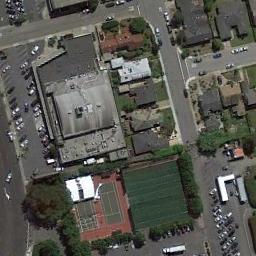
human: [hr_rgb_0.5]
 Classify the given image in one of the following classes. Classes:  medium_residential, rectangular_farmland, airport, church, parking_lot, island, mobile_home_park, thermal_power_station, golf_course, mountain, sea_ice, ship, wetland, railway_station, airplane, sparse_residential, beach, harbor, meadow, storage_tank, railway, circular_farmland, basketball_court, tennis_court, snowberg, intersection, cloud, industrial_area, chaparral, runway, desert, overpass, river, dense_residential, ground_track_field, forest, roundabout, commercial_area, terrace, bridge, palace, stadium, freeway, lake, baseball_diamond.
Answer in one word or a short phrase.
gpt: tennis_court